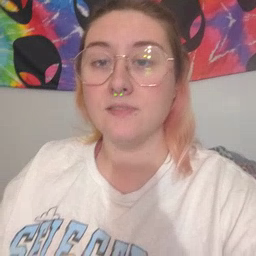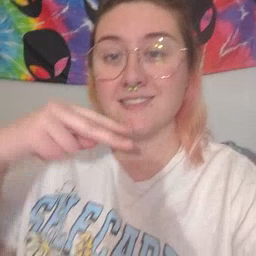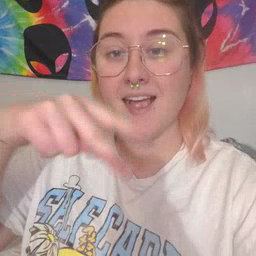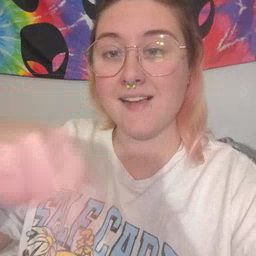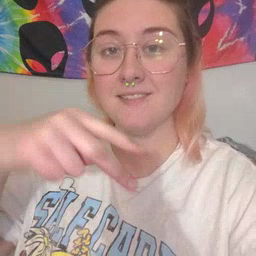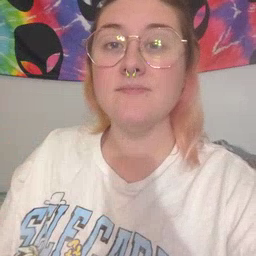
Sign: dance